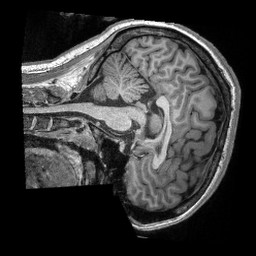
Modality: T1w
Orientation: sagittal
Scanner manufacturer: siemens
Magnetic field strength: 3 T
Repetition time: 2.3 s
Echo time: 0.00308 s